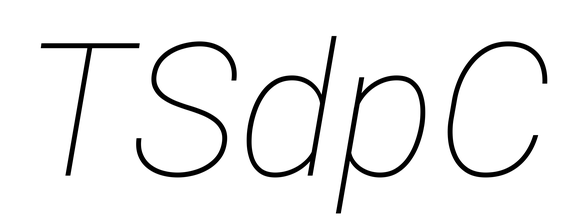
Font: Roboto-Italic_Thin_Italic